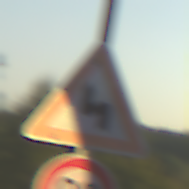
Verkehrszeichen: DoppelkurveZunaechstLinks
Zusatzzeichen unten: Geschwindigkeit80
Umgebung: Outdoor, RoadRail
Tageszeit: SunriseSunset
Wetter: Clear
Licht: Natural
Jahreszeit: NotSpecified
Kontrast: HighContrast